Question: I'm updating my string values with firebase in real-time. For example, when I type 'Google' in my 'Title' input box, firebase stores it as such:

Now, when I try to update the value of the input by deleting all of the characters in the input field, all of the characters delete but the first character 'G'
It seems as though firebase won't let me delete all of the characters and then let me store and empty string. Any ideas why?
'''
// set title
useEffect(() => {
if (linkTitleEdit) {
db.collection("users").doc(user?.uid).collection("links").doc(id).update({
linkTitle: linkTitleEdit,
});
}
}, [linkTitleEdit]);
'''
Here is my input that renders:
'''
<div className="link__title">
<input
type="text"
placeholder={
linkTitle == "Enter Title" ? linkTitle : "Enter Title"
}
onChange={(e) => setLinkTitleEdit(e.target.value)}
value={linkTitle == "Enter Title" ? linkTitleEdit : linkTitle}
/>
</div>
'''
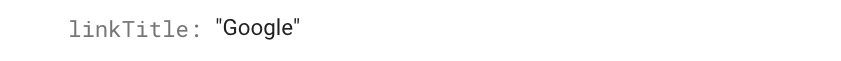
Answer: I suspect it is behind by one change so when are are deleting it is showing the "G" because it was the last character you deleted. Rather than using useEffect and linkTitleEdit as a dependancy try updating firestore directly onChange in your input. Remove the use effect code and try using this below:
'''
<div className="link__title">
<input
type="text"
placeholder={
linkTitle == "Enter Title" ? linkTitle : "Enter Title"
}
onChange={(e) =>
db.collection("users").doc(user?.uid).collection("links").doc(id).update({
linkTitle: e.target.value,
});
}
value={linkTitle == "Enter Title" ? linkTitleEdit : linkTitle}
/>
</div>
'''
I would have to see more context to know for sure but i suspect this will fix it.